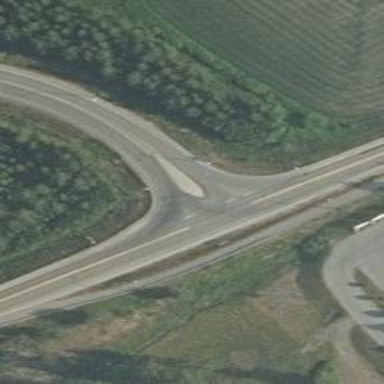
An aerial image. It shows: Trunk link highway.